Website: lowes
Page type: review-order
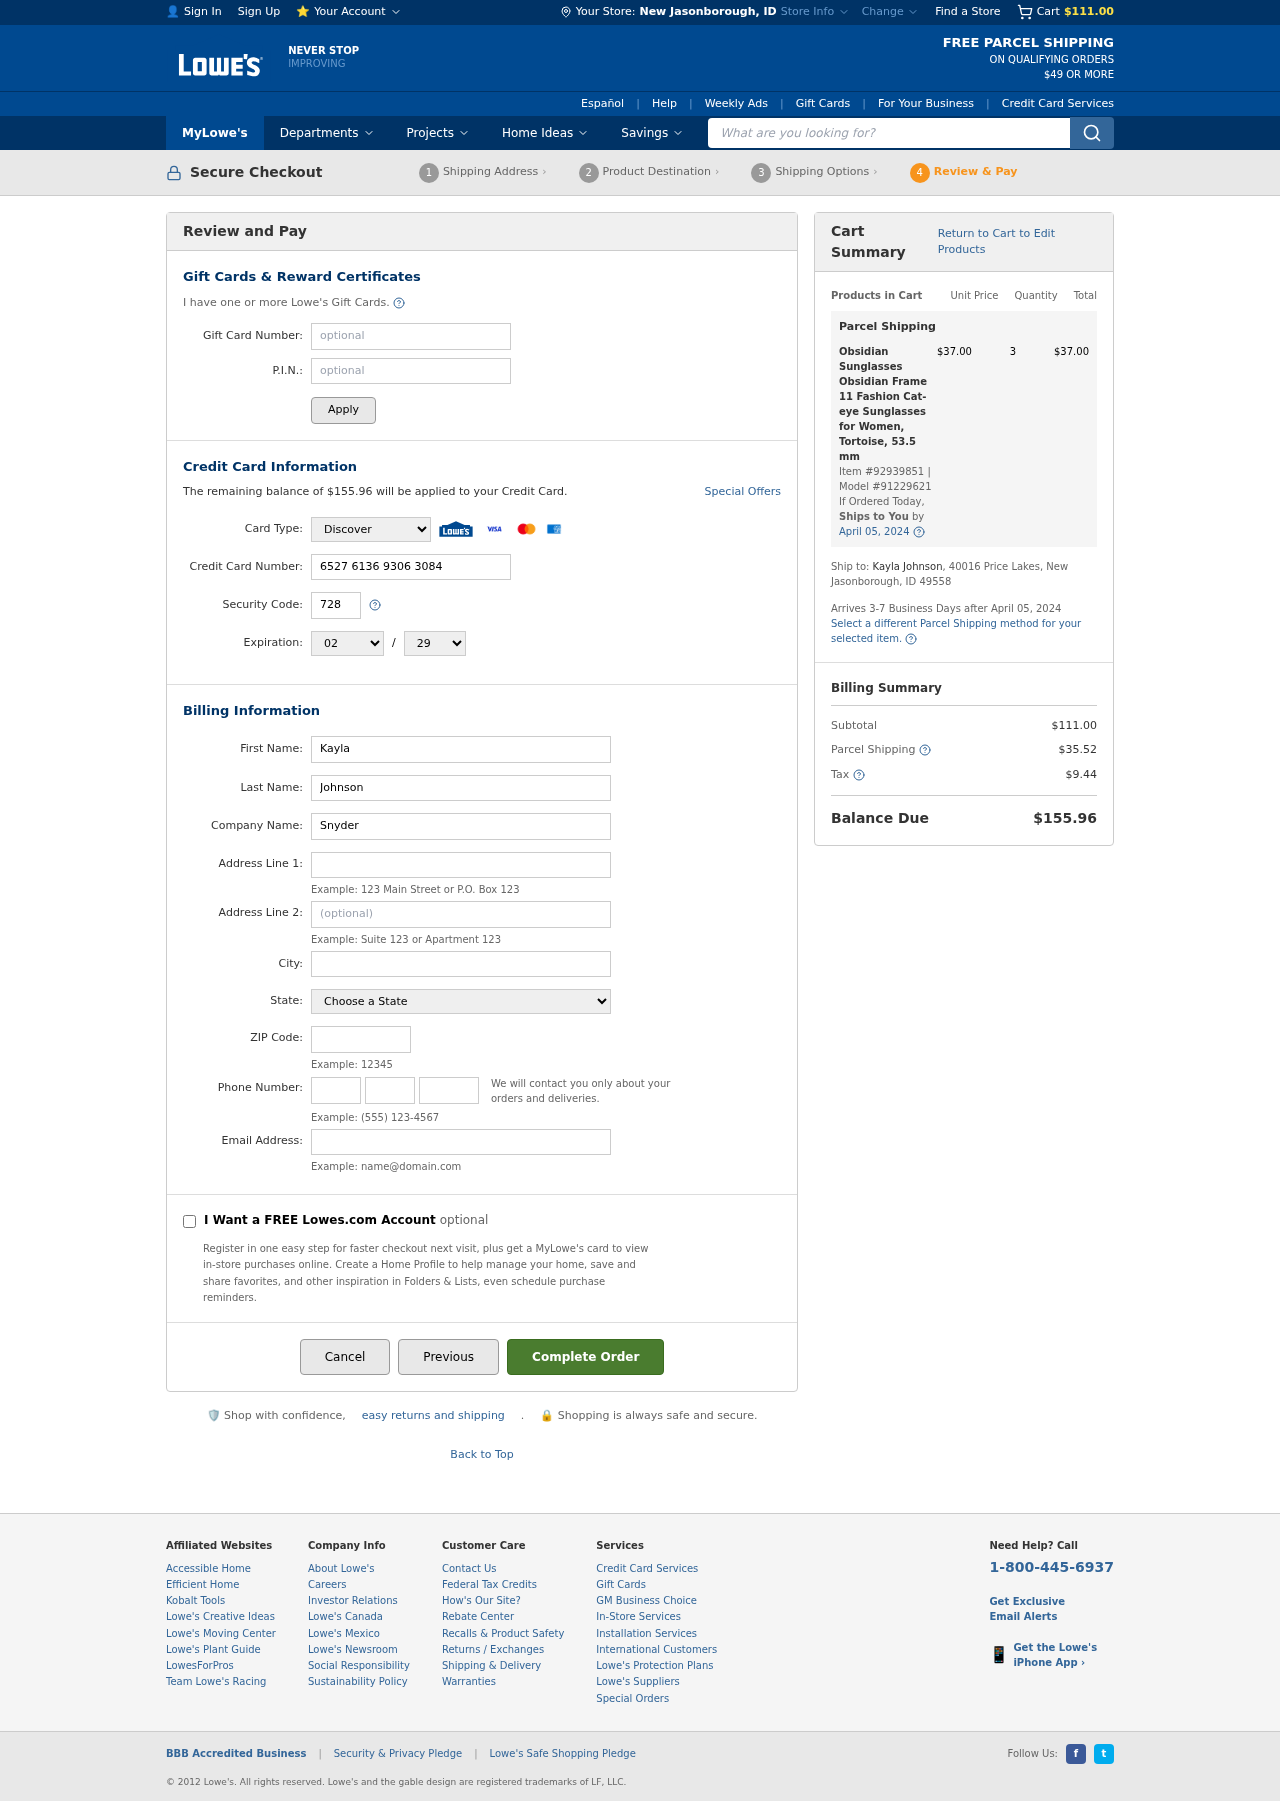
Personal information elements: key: PII_CARD_CVV
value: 728
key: PII_CARD_EXPIRY_MONTH
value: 02
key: PII_CARD_EXPIRY_YEAR
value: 29
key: PII_CARD_NUMBER
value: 6527 6136 9306 3084
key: PII_CARD_TYPE
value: Discover
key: PII_CITY
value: New Jasonborough
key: PII_CITY_STATE
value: New Jasonborough, ID
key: PII_COMPANY
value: Snyder Group
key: PII_EMAIL
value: kaylajohnson@hotmail.com
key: PII_FIRSTNAME
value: Kayla
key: PII_LASTNAME
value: Johnson
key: PII_PHONE_AREA
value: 396
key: PII_PHONE_PREFIX
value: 300
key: PII_PHONE_SUFFIX
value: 7224
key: PII_POSTCODE
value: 49558
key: PII_STATE
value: Idaho
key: PII_STREET
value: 40016 Price Lakes
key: PII_STREET2
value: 40016 Price Lakes
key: PII_STREET2
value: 0548 Wright Drive
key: PII_FULLNAME2
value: Kayla Johnson
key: PII_CITY_STATE_ZIP2
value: New Jasonborough, ID 49558
Product elements: key: PRODUCT1_NAME
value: Obsidian Sunglasses Obsidian Frame 11 Fashion Cat-eye Sunglasses for Women, Tortoise, 53.5 mm
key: PRODUCT1_PRICE
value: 37
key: PRODUCT1_QUANTITY
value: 3
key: PRODUCT1_ITEM_NUMBER
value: Item #92939851
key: PRODUCT1_MODEL_NUMBER
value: Model #91229621
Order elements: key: ORDER_SUBTOTAL
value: $111.00
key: ORDER_BALANCE_DUE
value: $155.96
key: ORDER_SHIPPING_DATE
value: April 05, 2024
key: ORDER_ITEM_TOTAL
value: $37.00
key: ORDER_SHIPPING_DATE2
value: April 05, 2024
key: ORDER_SHIPPING_COST
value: $35.52
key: ORDER_TAX
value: $9.44
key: ORDER_TOTAL
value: $155.96
Search elements: key: HEADER_SEARCH
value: What are you looking for?